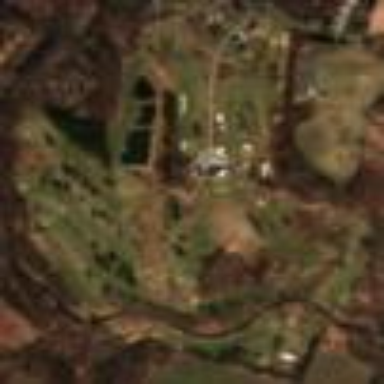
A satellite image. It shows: Golf course surrounded by greenery.